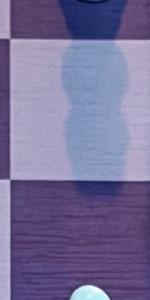
Label: Empty